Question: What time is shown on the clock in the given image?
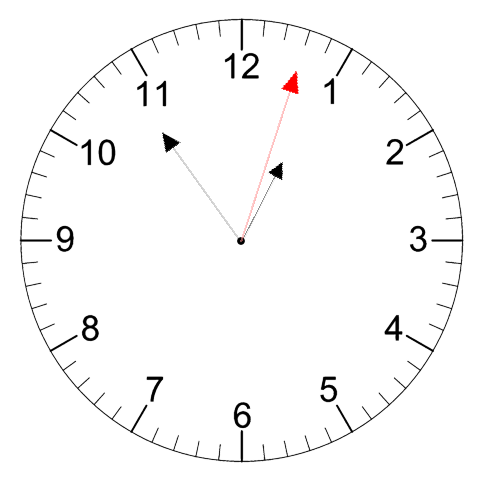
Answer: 12:54:03